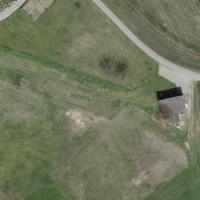
EUNIS habitat code: 25
Species observed at this site:
Salvia pratensis